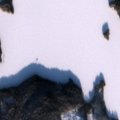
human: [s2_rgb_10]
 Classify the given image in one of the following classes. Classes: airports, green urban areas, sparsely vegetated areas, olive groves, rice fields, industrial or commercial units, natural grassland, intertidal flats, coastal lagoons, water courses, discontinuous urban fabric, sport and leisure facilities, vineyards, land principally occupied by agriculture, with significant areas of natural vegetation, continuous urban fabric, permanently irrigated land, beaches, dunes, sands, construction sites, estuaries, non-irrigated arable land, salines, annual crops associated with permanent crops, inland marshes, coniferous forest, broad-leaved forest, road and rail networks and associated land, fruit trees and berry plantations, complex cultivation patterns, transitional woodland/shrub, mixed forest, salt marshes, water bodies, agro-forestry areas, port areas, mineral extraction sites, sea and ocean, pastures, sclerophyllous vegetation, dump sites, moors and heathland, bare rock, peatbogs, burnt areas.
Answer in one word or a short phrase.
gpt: land principally occupied by agriculture, with significant areas of natural vegetation, coniferous forest, mixed forest, water bodies